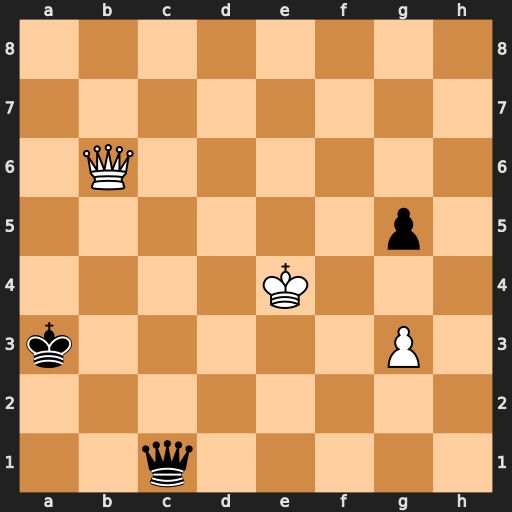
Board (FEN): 8/8/1Q6/6p1/4K3/k5P1/8/2q5
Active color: w
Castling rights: -
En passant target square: -
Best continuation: Qe3+ Qxe3+ Kxe3